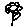
Label: flower